Question: Anyone Know , How i create sketch effect with imagemagick like this picture?

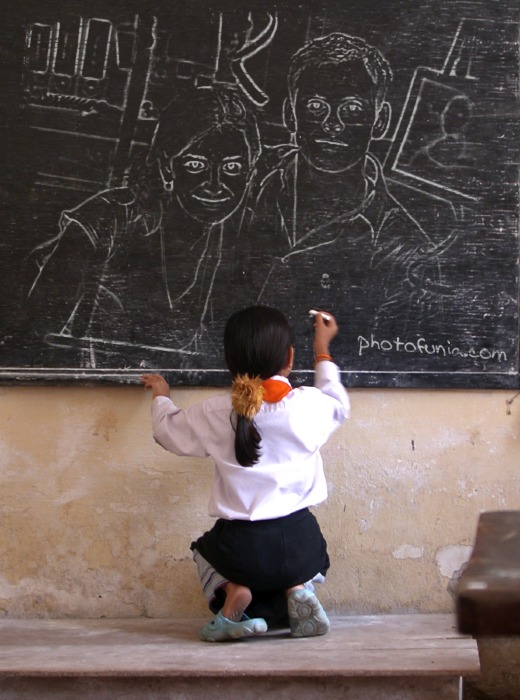
Answer: If your only looking for the image on the blackboard, you would apply the <URL> options.
'''
convert wizard: -charcoal 1 -negate wizard_charcoal.jpg
'''

You can also fine-tune the source image with <URL>.